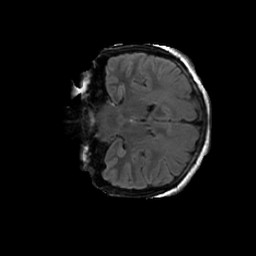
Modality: FLAIR
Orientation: coronal
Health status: ill
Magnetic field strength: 3 T